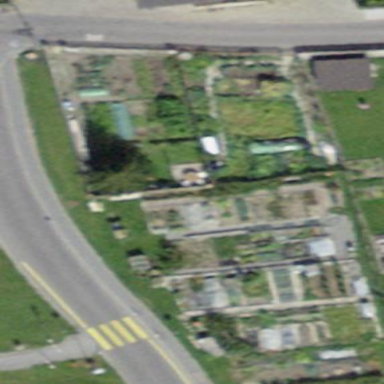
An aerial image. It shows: Allotments area.